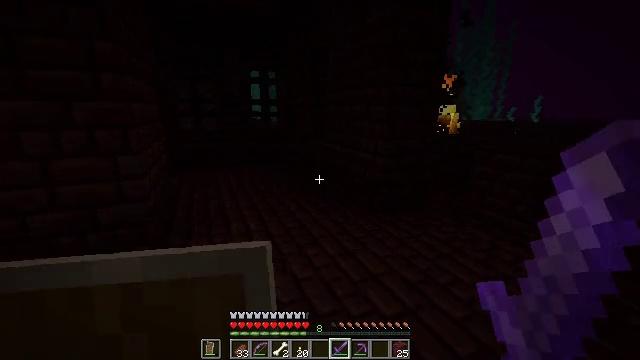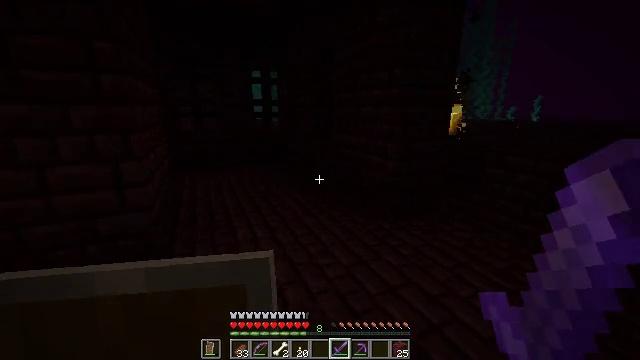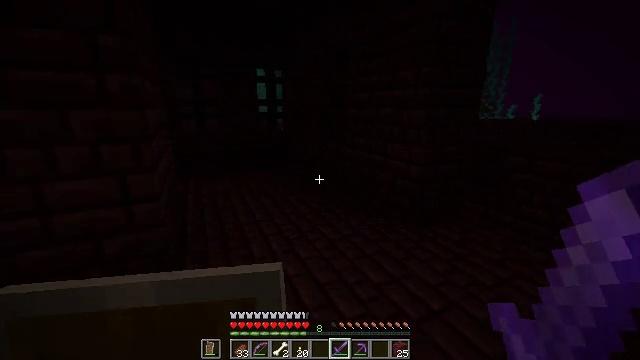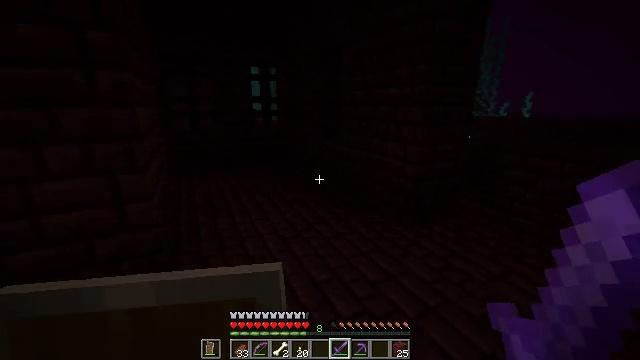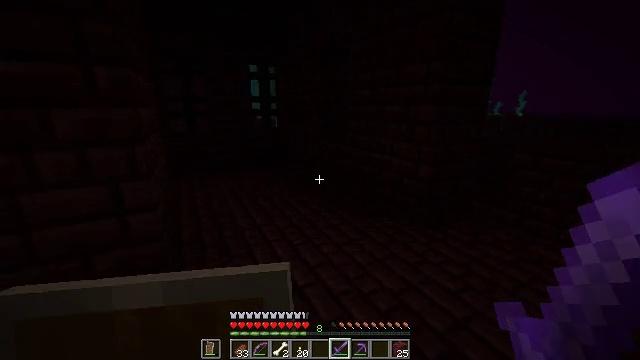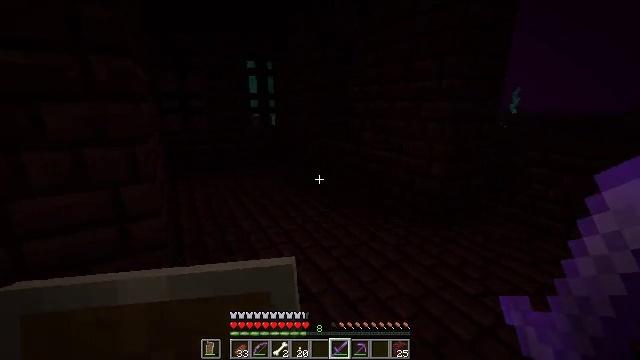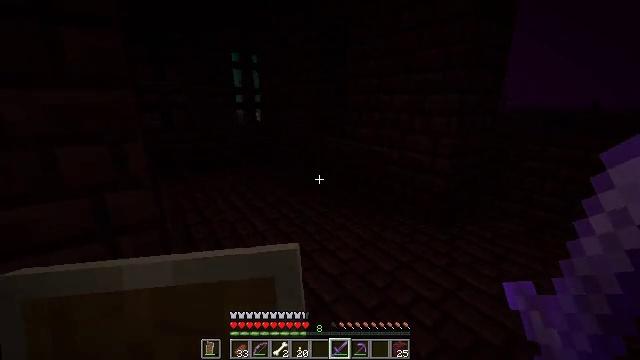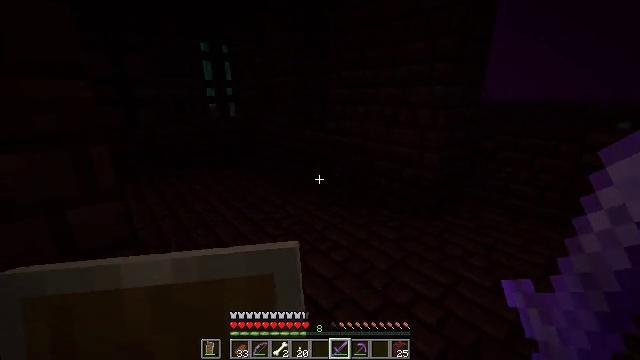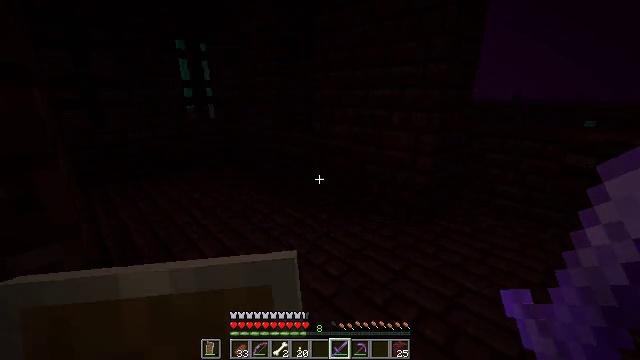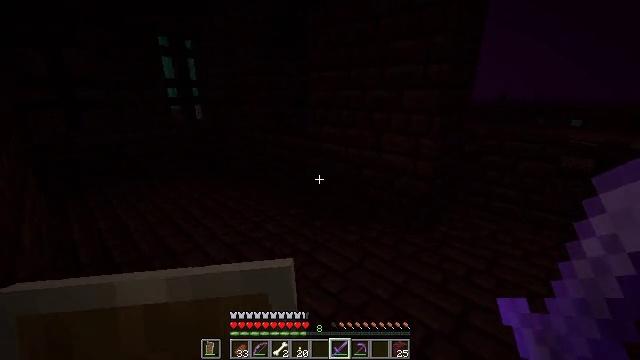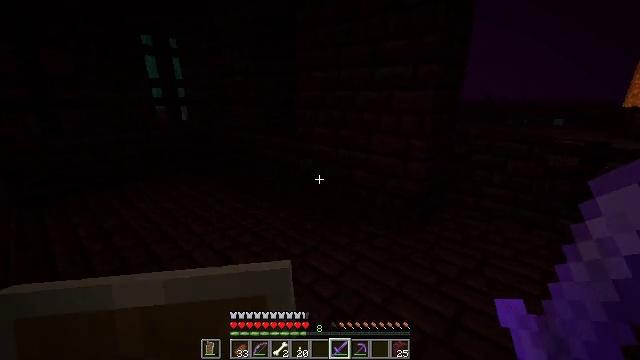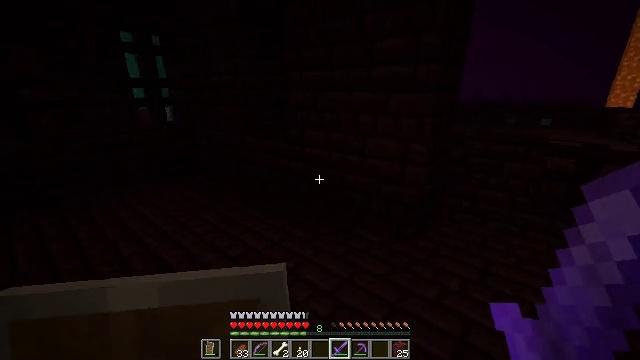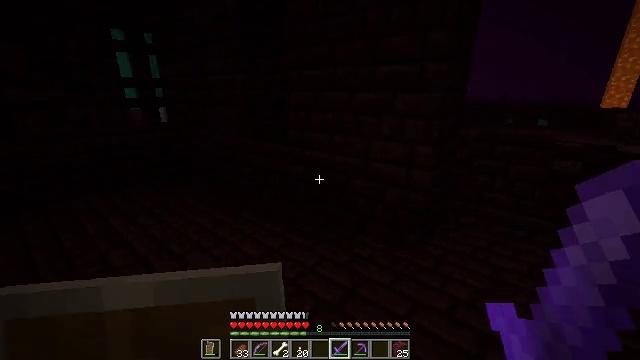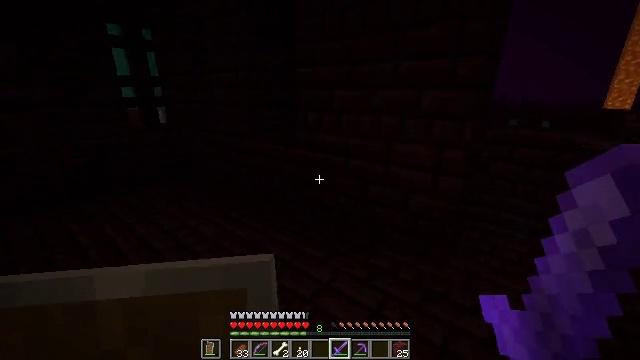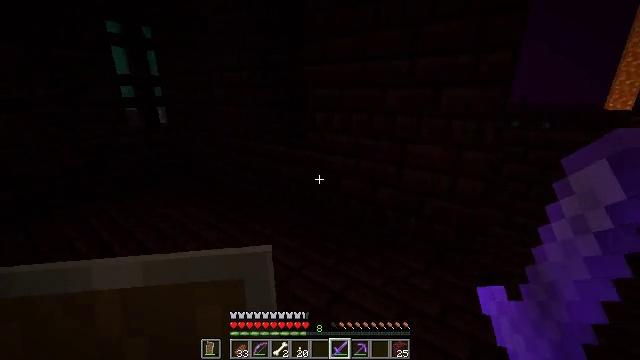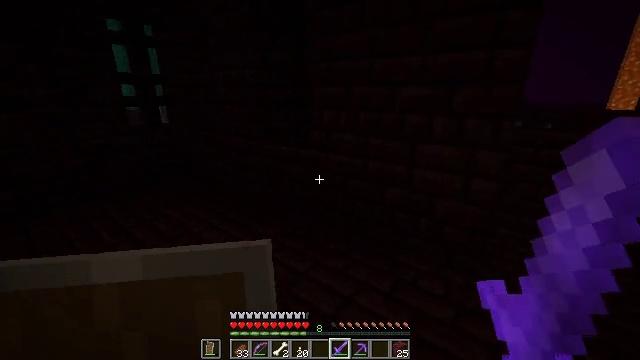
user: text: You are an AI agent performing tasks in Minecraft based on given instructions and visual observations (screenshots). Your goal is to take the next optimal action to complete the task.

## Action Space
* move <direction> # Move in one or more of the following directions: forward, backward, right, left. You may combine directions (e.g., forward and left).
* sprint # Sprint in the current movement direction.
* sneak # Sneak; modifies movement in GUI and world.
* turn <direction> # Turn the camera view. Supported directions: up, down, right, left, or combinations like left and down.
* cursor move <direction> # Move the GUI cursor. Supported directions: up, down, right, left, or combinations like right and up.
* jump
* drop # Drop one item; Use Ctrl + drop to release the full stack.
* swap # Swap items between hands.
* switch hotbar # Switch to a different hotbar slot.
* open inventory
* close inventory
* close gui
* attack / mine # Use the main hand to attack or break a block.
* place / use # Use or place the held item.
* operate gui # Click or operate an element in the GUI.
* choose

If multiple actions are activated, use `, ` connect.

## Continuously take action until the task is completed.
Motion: motion action
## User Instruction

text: Gather some nether bricks.
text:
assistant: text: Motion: move forward and move left
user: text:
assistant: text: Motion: move forward and move left
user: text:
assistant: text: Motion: move forward and move left, turn right
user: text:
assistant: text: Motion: move forward and move left, turn right
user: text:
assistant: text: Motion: move forward and move left, turn right
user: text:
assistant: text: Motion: move forward and move left, turn right
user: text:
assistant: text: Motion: move forward and move left, turn right and down
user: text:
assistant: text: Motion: move forward, turn right
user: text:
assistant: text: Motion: move forward, turn right
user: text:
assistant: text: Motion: move forward, turn right
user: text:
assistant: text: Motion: move forward and move left, turn right
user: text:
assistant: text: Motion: move forward and move left
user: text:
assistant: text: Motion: move forward and move left
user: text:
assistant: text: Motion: move forward and move left
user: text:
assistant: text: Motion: move forward and move left
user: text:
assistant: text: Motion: move forward and move left
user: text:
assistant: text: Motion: move forward and move left
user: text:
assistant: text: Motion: move forward, turn right
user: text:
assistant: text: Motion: move forward, turn right
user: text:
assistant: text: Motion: turn right
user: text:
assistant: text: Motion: turn right
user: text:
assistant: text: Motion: turn right and up
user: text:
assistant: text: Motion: no_op
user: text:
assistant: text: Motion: no_op
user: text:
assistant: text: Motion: no_op
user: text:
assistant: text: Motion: no_op
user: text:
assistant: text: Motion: no_op
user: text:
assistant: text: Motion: turn right and down
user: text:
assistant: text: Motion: turn right and down
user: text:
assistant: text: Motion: turn right and down